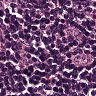
Metastatic tissue present: no